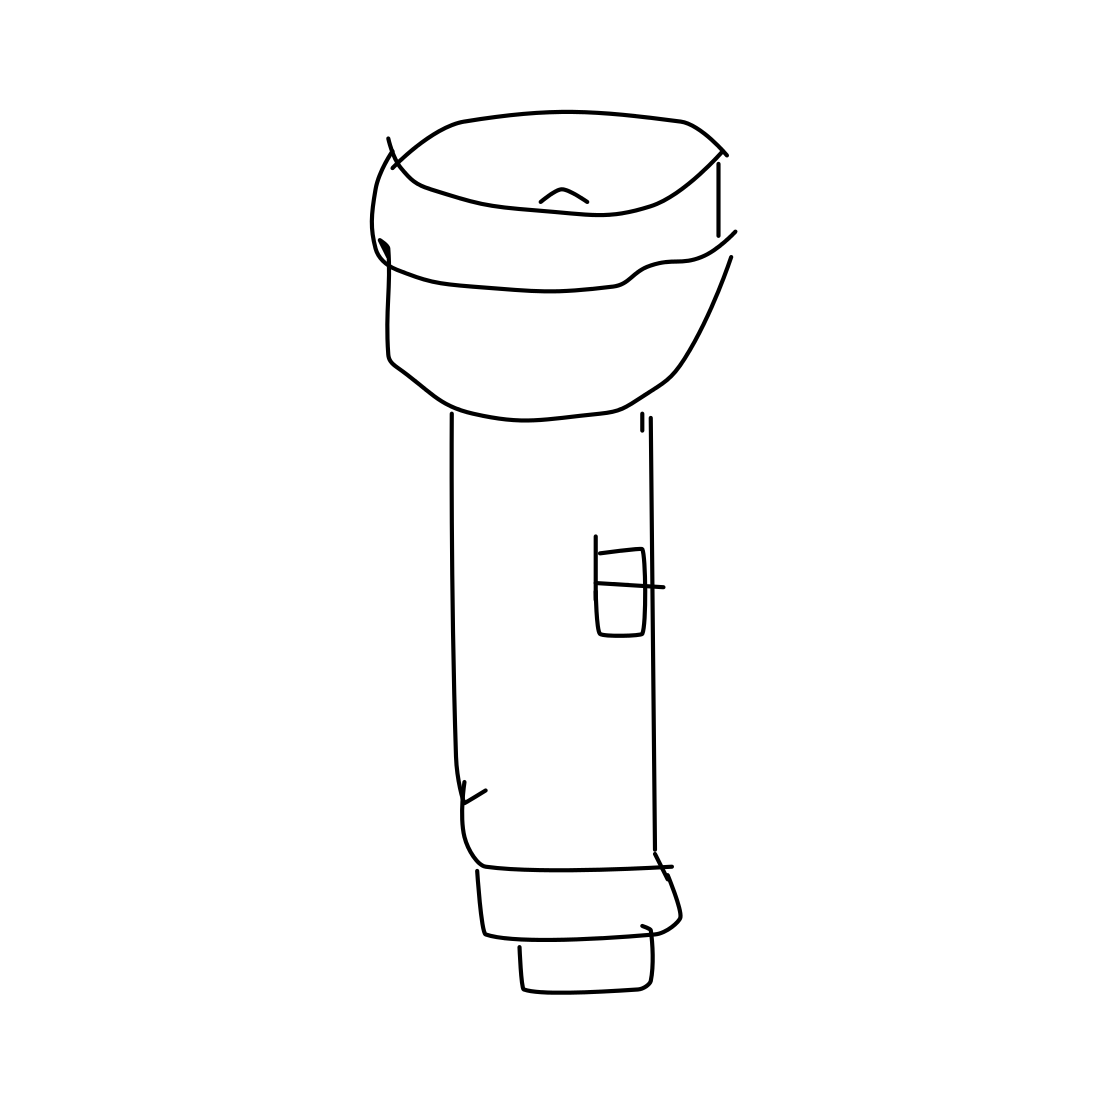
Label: flashlight